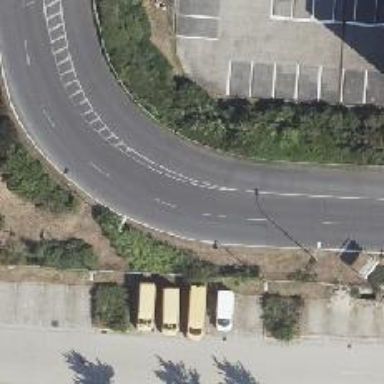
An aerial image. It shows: Asphalt road designated for service vehicles.